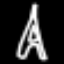
Label: The Eiffel Tower